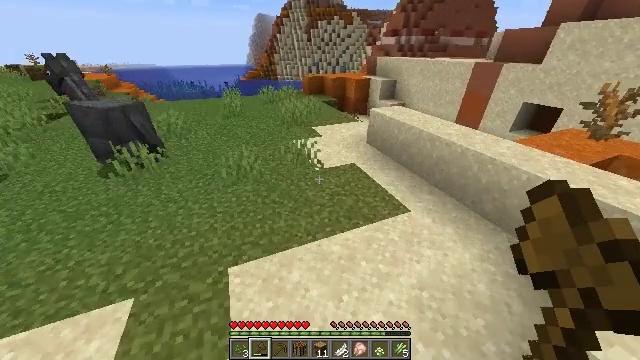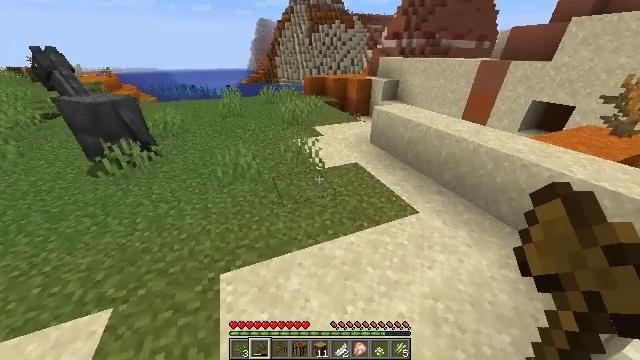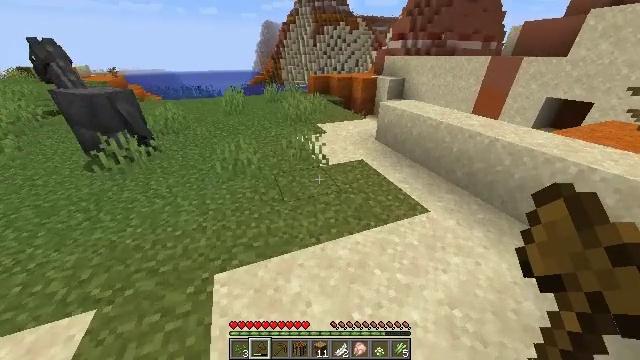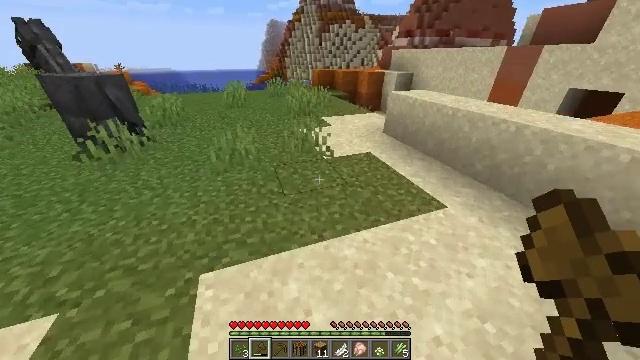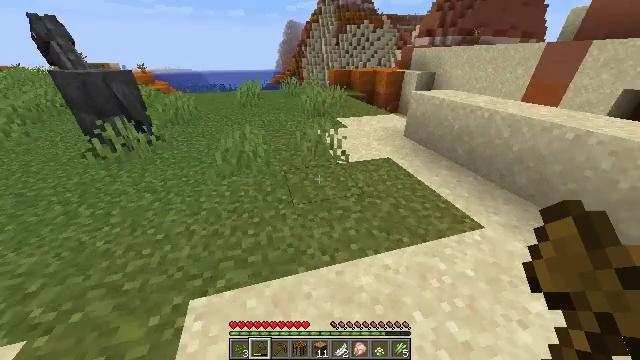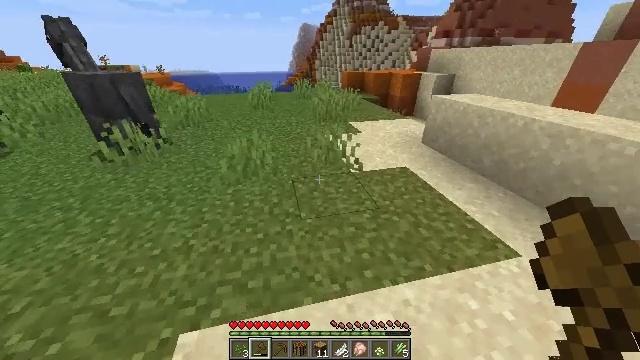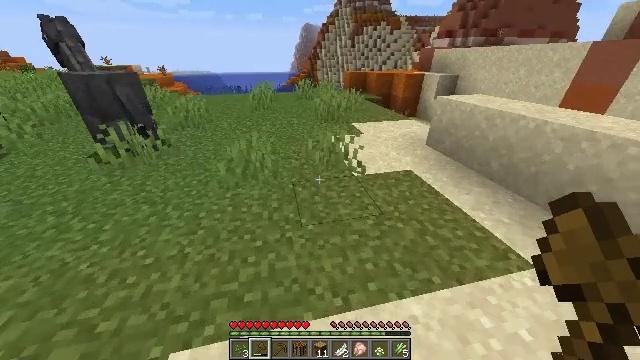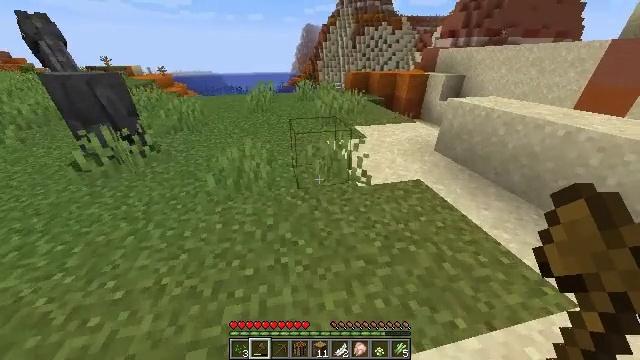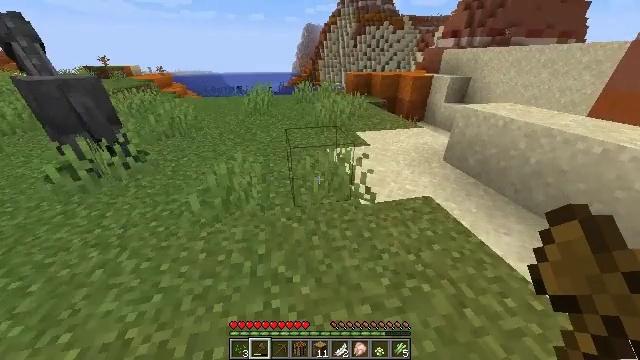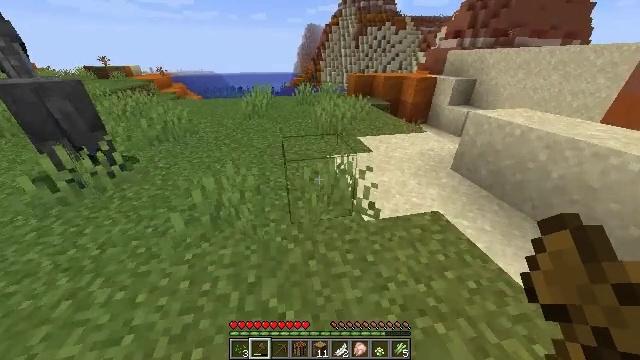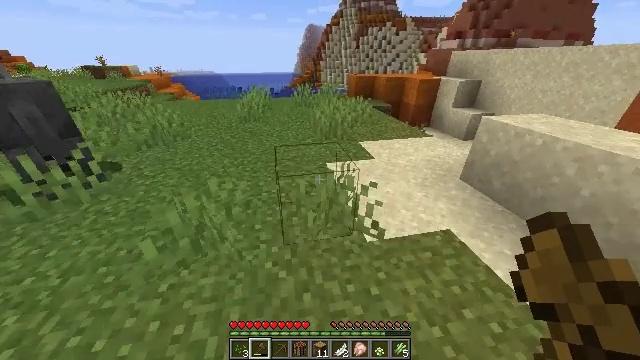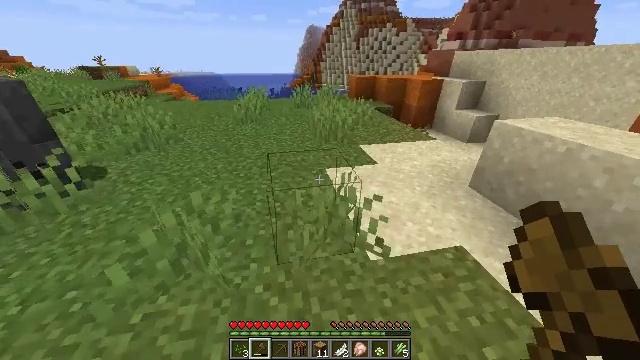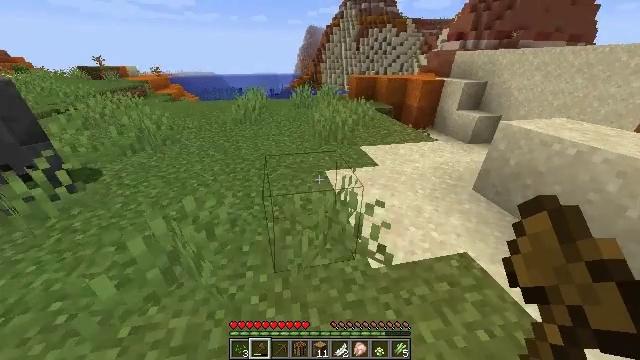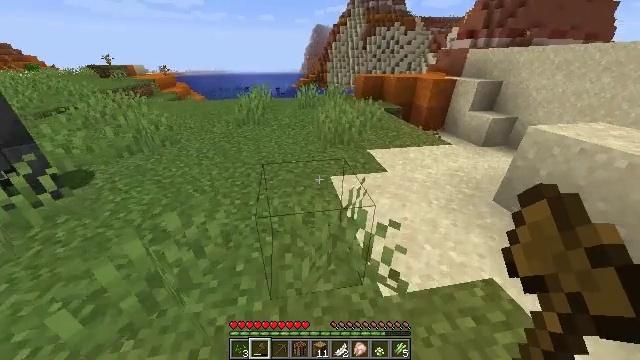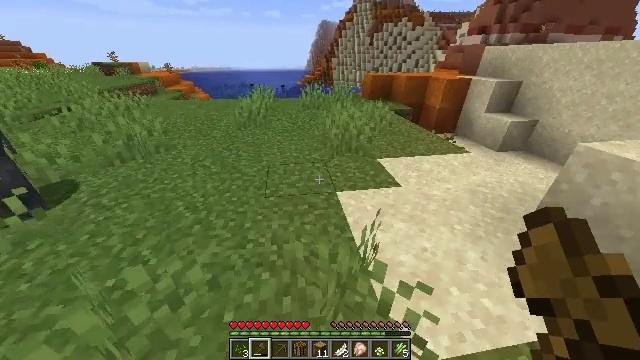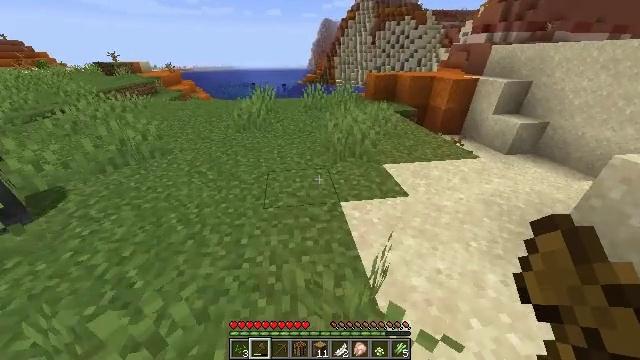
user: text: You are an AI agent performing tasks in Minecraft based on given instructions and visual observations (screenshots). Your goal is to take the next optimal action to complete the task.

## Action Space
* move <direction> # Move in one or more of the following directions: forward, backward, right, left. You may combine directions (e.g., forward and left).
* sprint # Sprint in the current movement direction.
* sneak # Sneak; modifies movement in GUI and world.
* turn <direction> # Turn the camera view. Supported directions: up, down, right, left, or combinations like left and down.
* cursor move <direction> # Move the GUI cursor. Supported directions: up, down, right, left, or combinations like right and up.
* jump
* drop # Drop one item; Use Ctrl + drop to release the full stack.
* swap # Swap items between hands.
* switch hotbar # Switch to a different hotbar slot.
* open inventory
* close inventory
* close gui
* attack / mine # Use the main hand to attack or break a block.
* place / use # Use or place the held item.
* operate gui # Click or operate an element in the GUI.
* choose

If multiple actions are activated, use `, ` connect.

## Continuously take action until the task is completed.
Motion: motion action
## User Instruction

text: Left click to mine the dead bush.
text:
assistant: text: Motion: move forward, sprint
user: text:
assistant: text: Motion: move forward, sprint, turn left
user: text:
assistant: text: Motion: move forward, turn left
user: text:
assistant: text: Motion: move forward, turn left
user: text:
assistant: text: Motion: move forward, turn left
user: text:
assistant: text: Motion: move forward
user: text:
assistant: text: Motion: move forward
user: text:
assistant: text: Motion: move forward
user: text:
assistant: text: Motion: move forward
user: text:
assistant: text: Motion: move forward
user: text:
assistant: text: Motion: move forward
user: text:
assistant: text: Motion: move forward
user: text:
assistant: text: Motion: move forward, turn left
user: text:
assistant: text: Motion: move forward, turn left
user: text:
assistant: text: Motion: move forward
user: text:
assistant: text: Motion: move forward
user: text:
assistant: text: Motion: move forward
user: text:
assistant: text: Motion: move forward
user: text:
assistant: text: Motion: move forward
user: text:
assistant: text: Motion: move forward
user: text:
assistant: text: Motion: move forward
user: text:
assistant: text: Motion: move forward, turn right
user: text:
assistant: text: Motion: move forward
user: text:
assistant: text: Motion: move forward, turn left
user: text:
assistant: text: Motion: move forward, turn left
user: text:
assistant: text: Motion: move forward
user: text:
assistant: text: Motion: move forward
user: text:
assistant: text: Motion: move forward
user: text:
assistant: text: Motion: move forward
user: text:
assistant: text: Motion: move forward